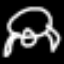
Label: frog